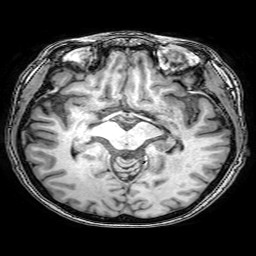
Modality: T1w
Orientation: coronal
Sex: female
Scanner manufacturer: philips
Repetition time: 0.008203 s
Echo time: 0.00376 s